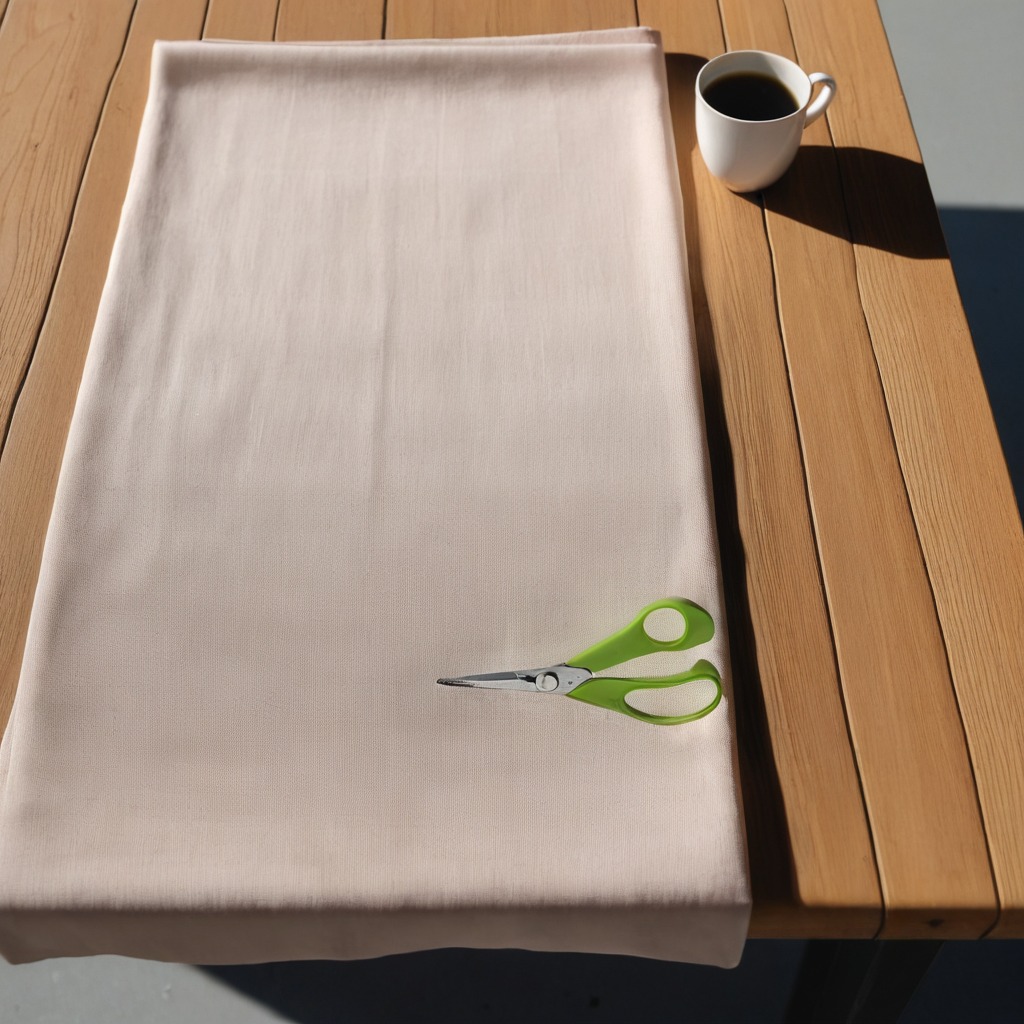
A scissor lying on a wooden table in an outdoor workshop during daytime bright natural light soft shadows worn but beneath the cloth.